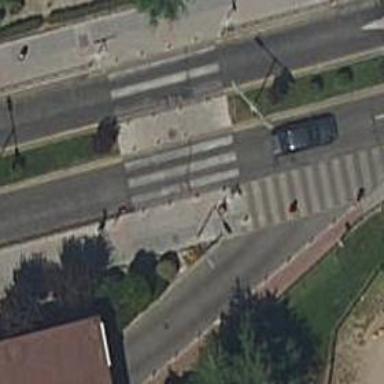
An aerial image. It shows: Uncontrolled road crossing.